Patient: sex M, age 47
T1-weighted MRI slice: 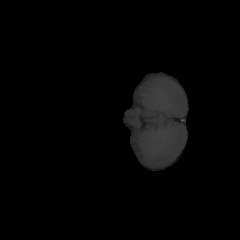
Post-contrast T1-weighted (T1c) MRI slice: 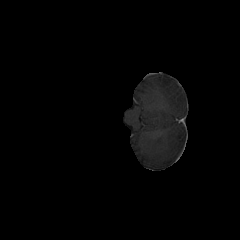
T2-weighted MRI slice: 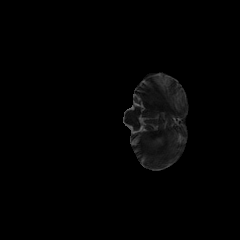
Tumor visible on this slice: no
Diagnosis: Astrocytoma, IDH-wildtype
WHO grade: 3